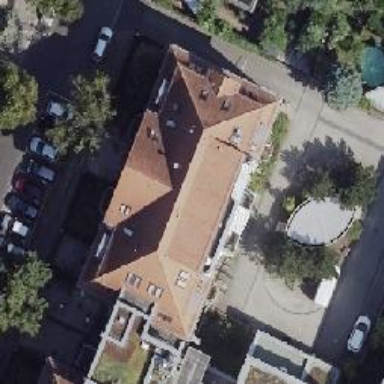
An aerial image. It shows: Nursing home.